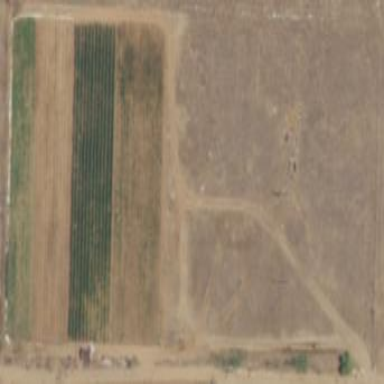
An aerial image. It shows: Farm area.